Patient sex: M
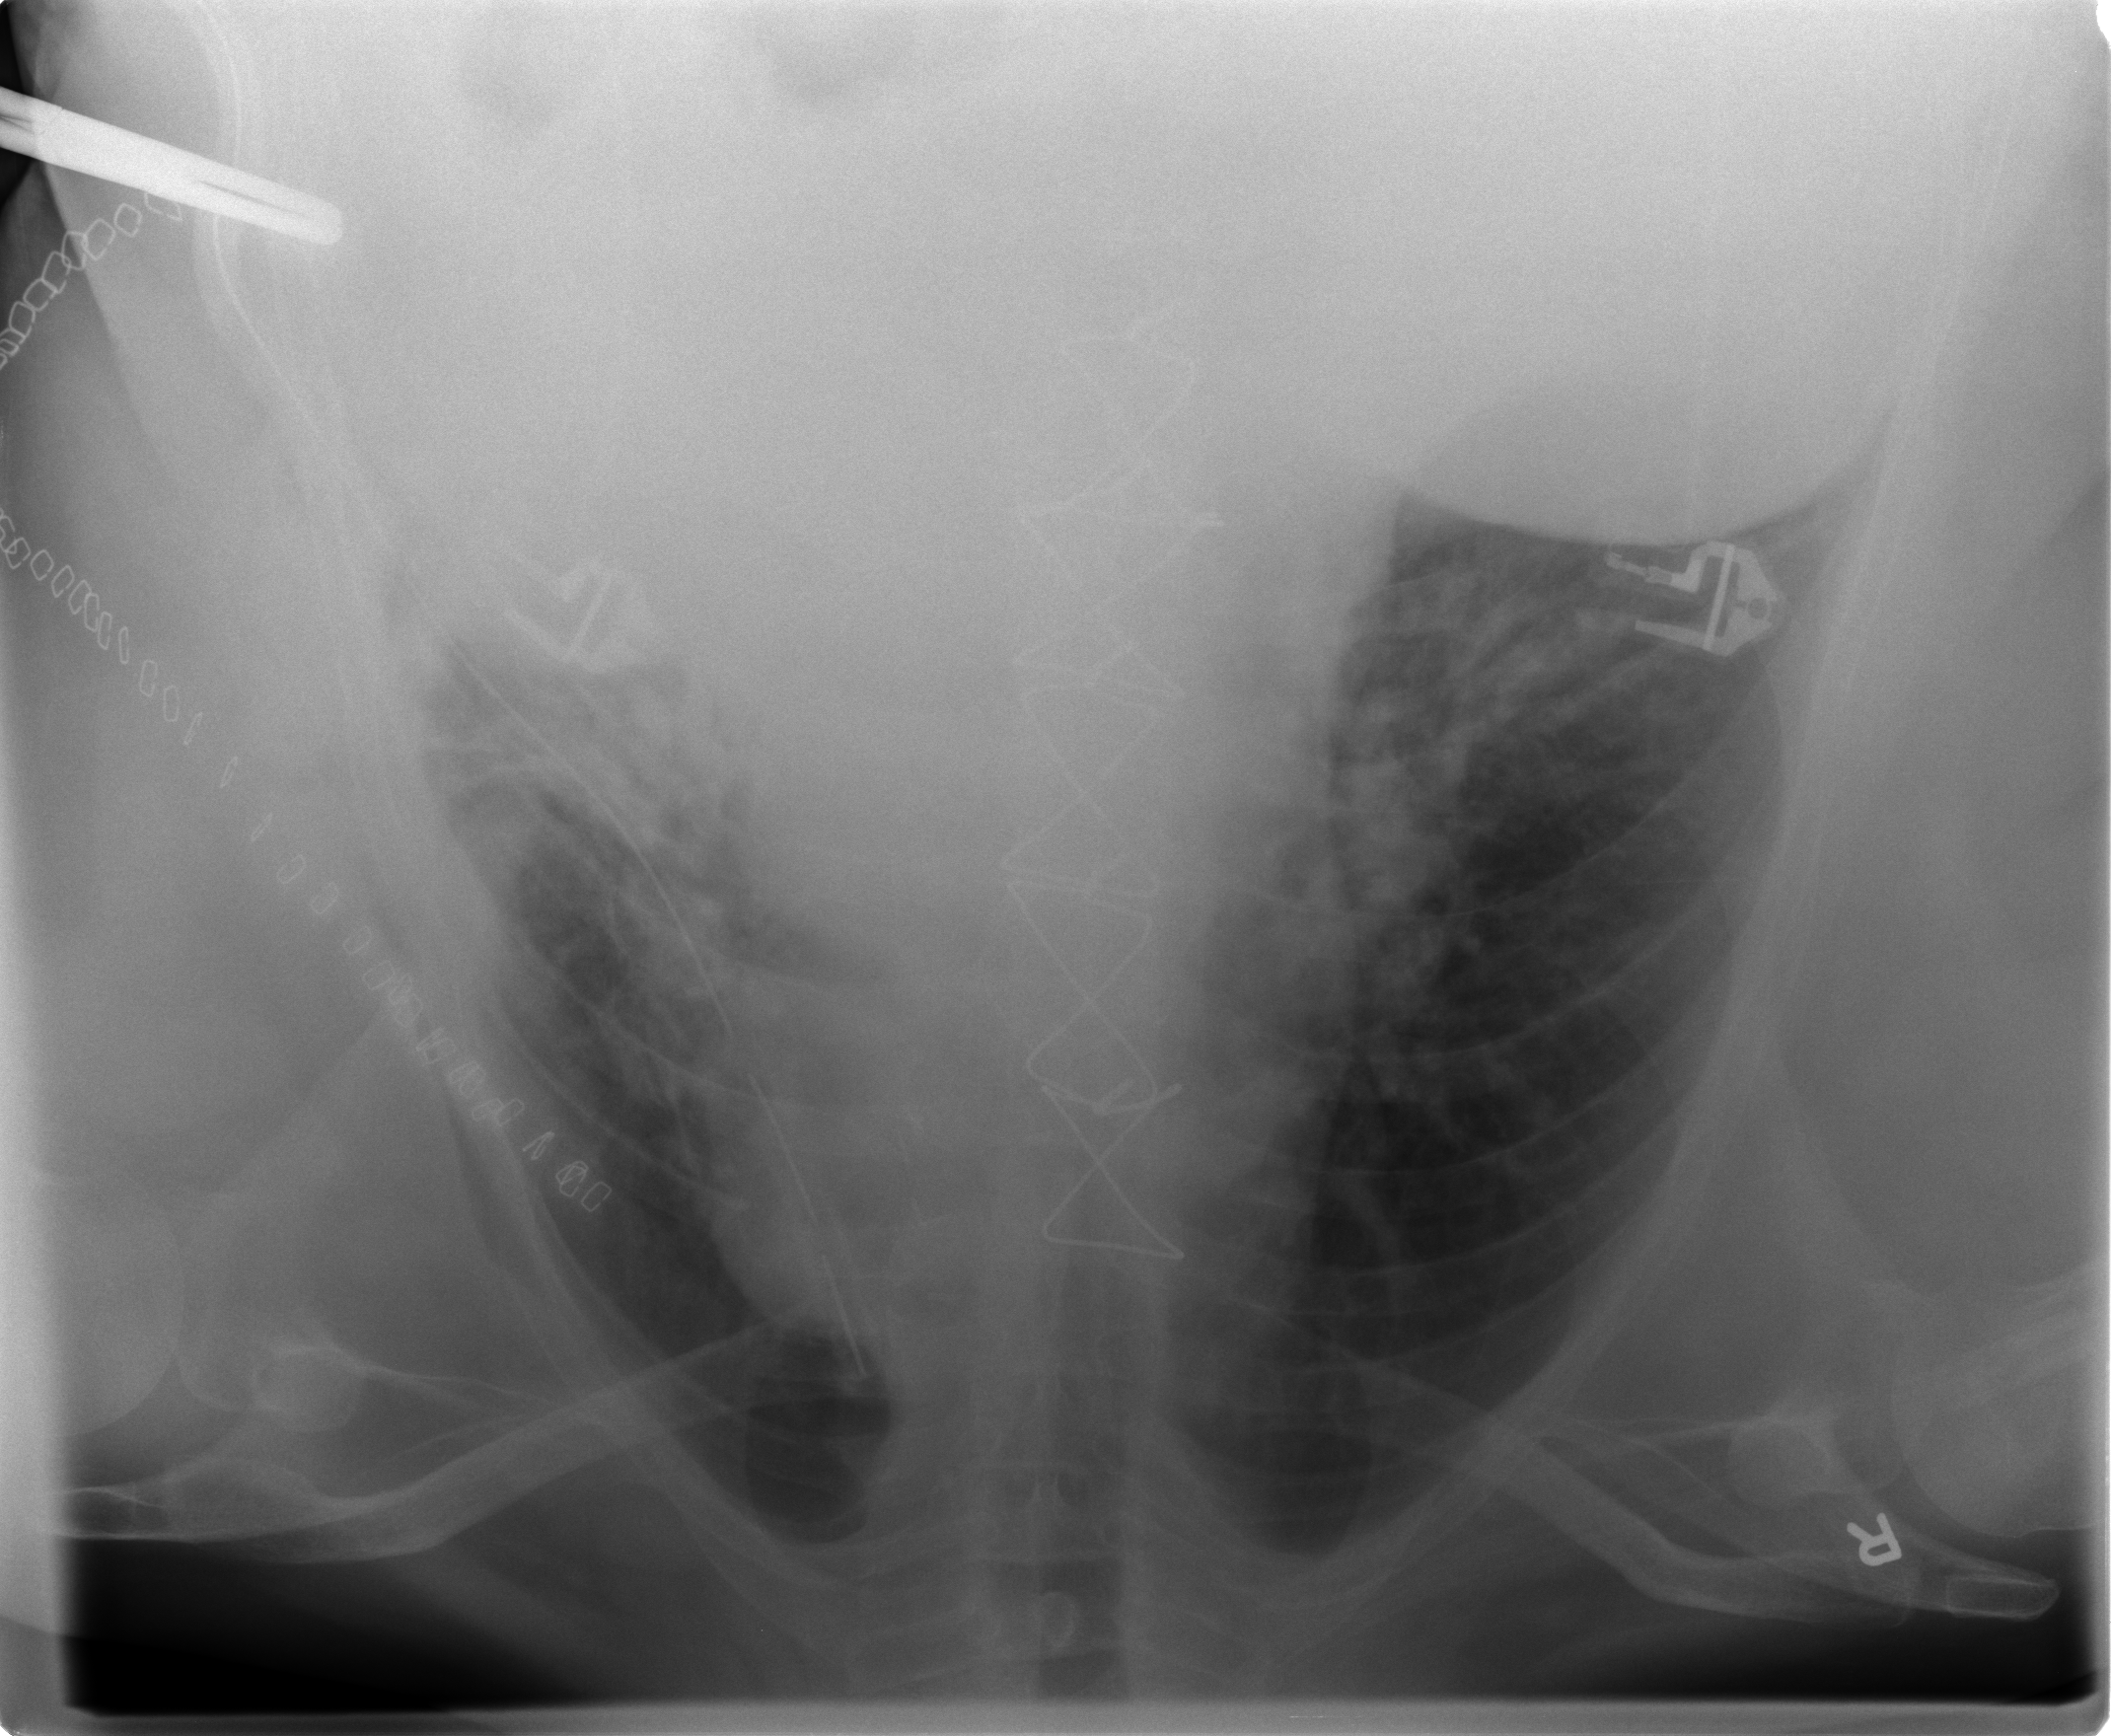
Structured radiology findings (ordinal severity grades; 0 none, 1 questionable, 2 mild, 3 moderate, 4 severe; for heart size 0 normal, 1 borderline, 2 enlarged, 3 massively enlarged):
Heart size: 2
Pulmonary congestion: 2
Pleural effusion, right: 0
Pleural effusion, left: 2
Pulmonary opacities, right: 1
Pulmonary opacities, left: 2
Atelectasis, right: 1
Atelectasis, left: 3